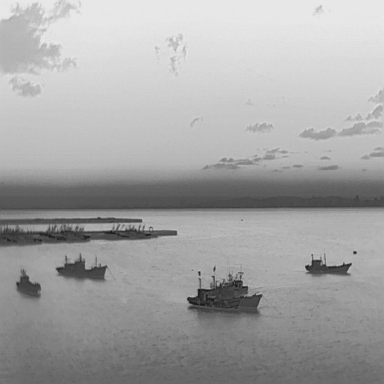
There are five bulk_carriers in the infrared image.